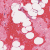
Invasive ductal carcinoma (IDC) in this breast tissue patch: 0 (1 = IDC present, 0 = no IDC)